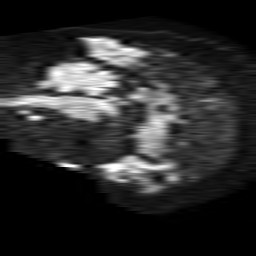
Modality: TRACE
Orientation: sagittal
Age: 81
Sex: male
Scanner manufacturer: philips
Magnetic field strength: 1.5 T
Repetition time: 4.6 s
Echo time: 0.08941 s